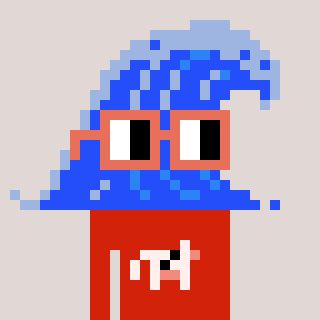
a pixel art character with square orange glasses, a wave-shaped head and a red-colored body on a warm background